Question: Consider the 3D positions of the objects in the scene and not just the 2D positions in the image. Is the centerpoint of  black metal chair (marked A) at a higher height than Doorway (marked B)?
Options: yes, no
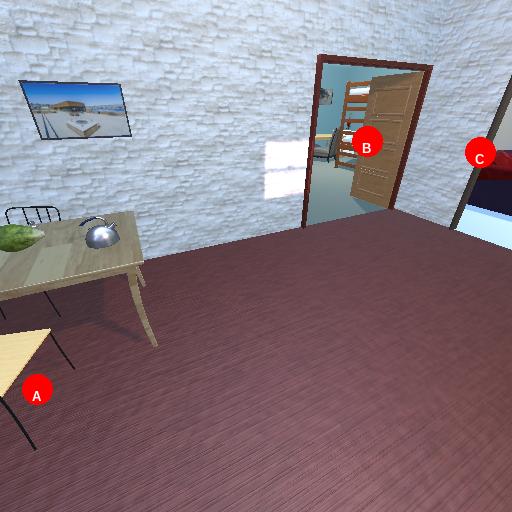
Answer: yes